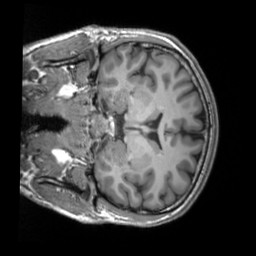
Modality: T1w
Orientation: coronal
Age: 21
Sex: male
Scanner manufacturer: siemens
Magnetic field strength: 3 T
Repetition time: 2.3 s
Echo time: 0.00303 s